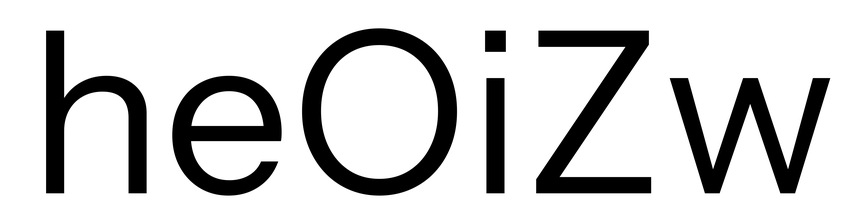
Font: InstrumentSans_Regular